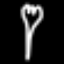
Label: fork